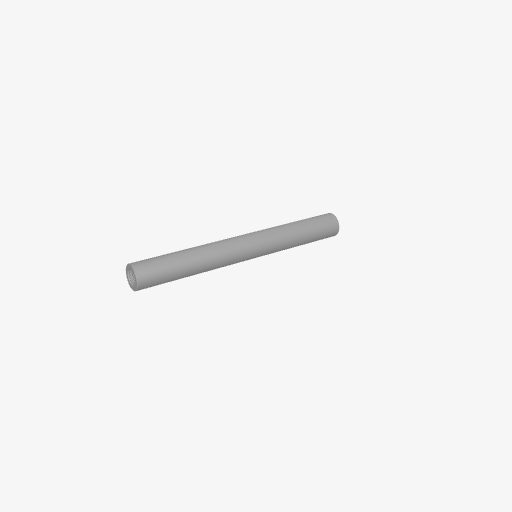
Part: Standoff6OD54